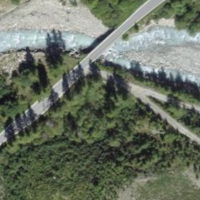
EUNIS habitat code: 23
Species observed at this site:
Cyaniris semiargus
Carterocephalus palaemon